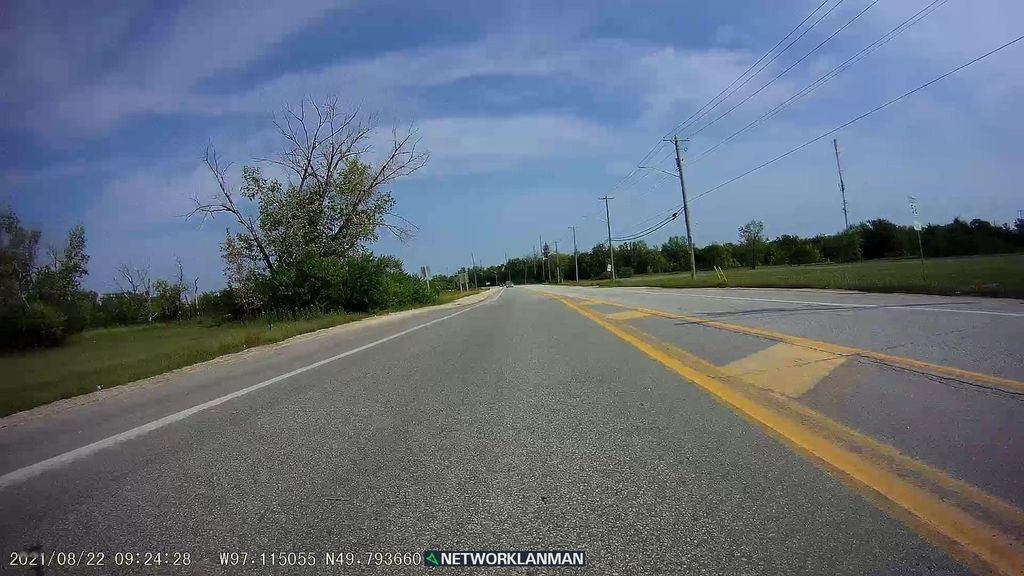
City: winnipeg